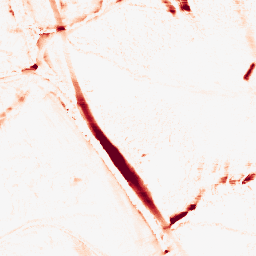
Category: morphological
Decomposition family: morphological_ellipse
Decomposition parameters: operation: opening
width: 10
height: 20
Upsampling method: quintic
Upsampling parameters: scale: 4
Upsampling scale: 4